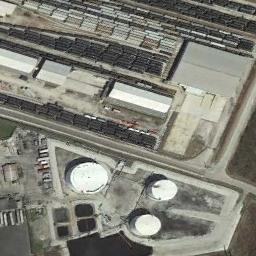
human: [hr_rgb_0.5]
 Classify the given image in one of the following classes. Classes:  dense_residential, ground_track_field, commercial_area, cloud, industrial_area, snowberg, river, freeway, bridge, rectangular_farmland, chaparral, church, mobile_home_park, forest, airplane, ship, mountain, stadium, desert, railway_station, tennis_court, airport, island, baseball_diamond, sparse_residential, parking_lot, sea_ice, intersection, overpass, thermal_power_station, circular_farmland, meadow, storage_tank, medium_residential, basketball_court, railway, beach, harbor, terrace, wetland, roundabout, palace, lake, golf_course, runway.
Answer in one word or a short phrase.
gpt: storage_tank